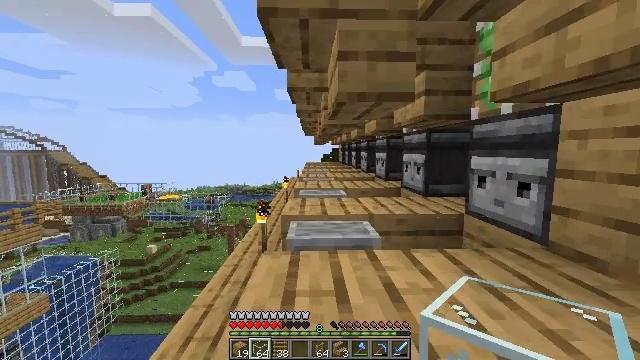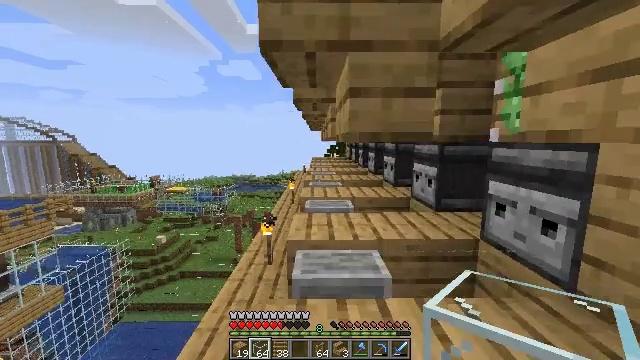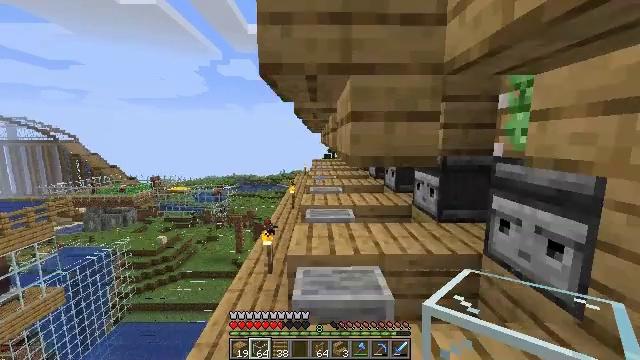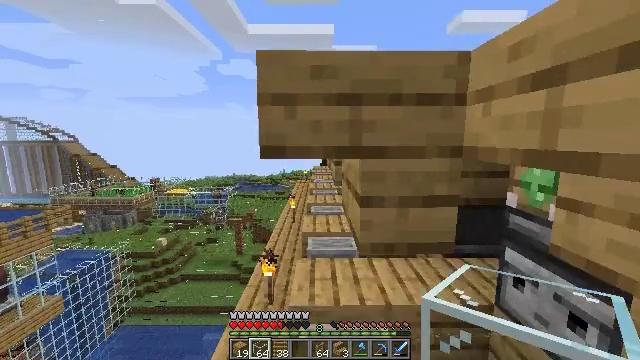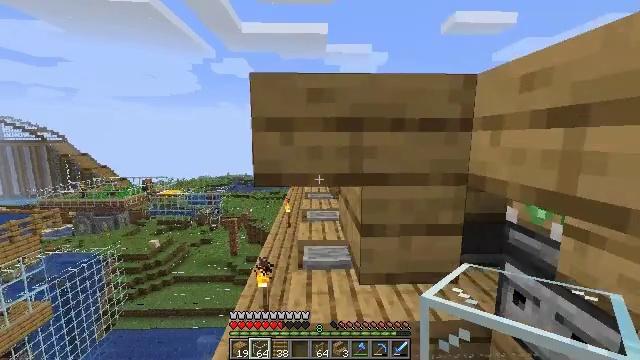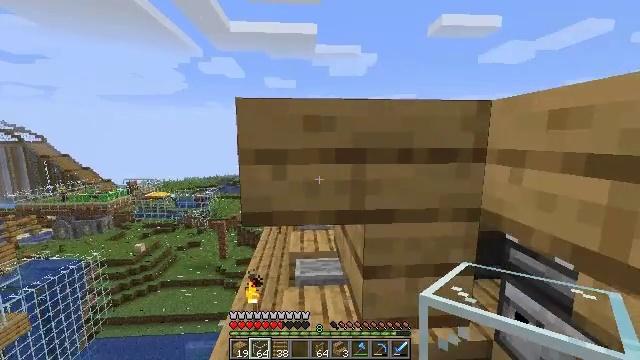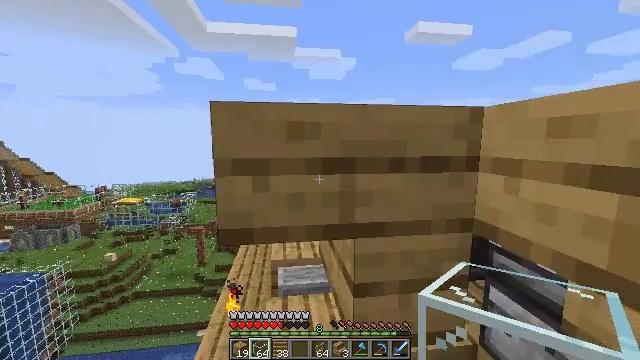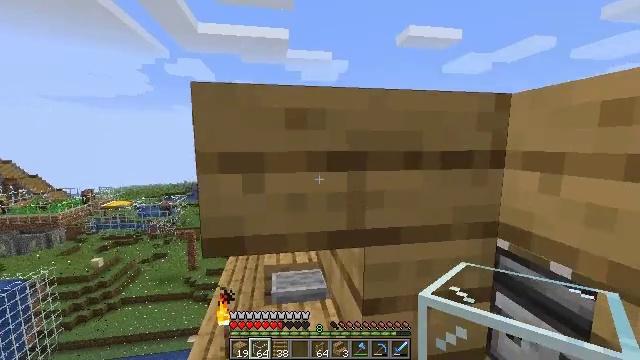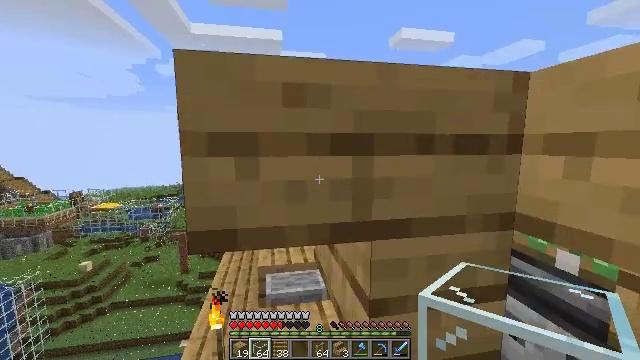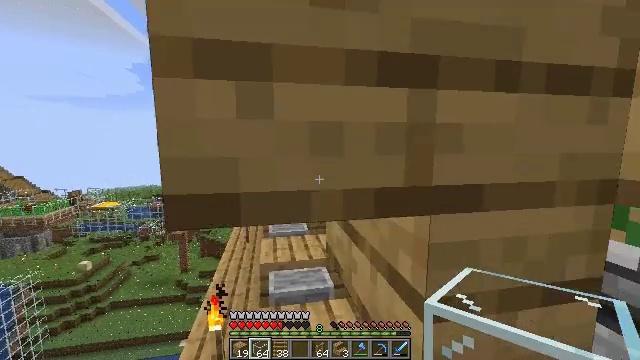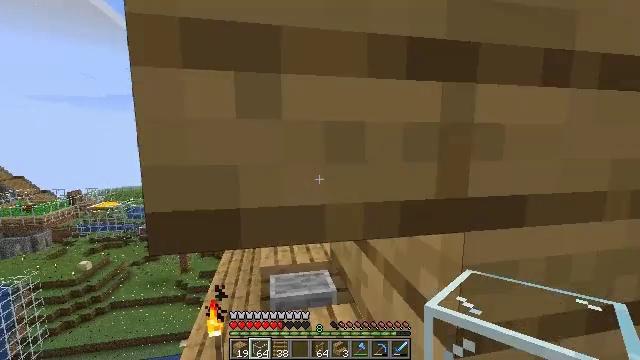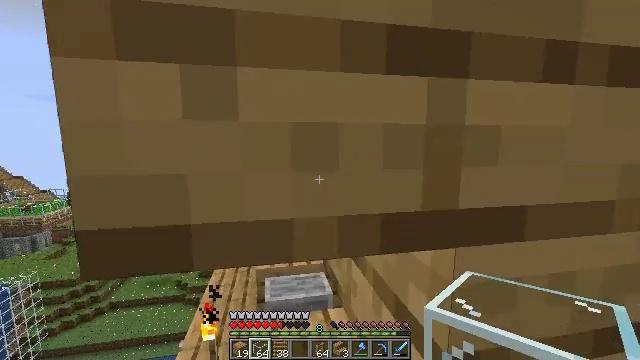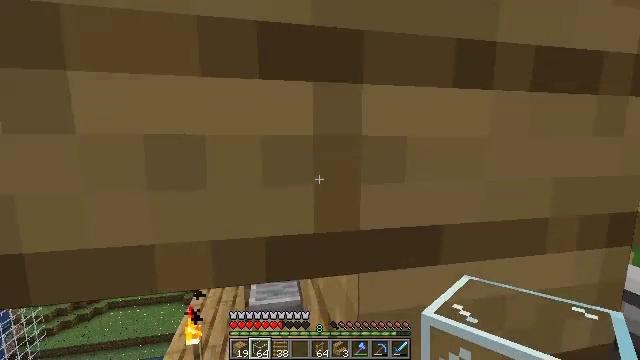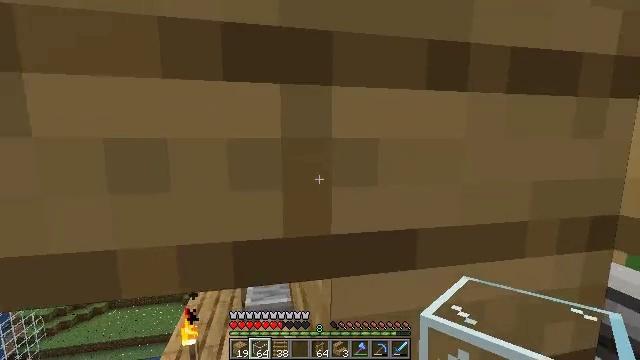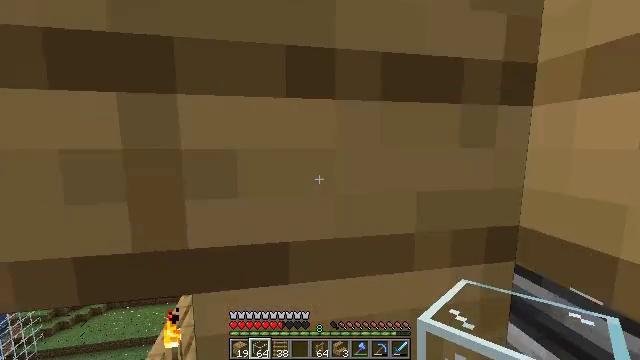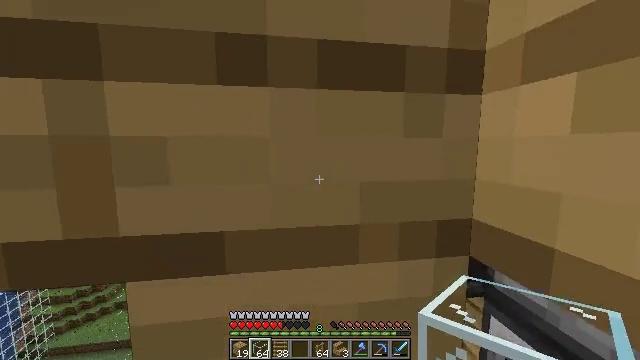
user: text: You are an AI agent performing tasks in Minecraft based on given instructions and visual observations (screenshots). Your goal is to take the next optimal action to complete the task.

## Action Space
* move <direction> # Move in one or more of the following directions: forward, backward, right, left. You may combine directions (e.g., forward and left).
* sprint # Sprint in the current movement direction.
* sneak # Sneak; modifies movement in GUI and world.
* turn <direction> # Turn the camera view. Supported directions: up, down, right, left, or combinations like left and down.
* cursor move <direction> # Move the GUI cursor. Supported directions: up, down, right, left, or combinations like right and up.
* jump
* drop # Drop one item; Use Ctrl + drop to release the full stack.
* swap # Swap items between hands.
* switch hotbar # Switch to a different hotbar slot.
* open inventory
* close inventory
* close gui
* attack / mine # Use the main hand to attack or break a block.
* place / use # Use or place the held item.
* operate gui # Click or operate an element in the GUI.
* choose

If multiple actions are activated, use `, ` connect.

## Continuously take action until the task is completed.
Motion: motion action
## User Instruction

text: Remove the oak stairs to repurpose them.
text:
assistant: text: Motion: move forward, turn left and down, jump
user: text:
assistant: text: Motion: move forward and move left, jump
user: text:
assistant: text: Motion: move forward and move left, jump
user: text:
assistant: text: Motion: move forward, turn right, jump
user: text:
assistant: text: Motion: move forward, turn right, jump
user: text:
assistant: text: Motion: move forward, turn right
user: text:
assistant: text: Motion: turn right
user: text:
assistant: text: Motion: turn right
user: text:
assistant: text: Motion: no_op
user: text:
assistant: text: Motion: no_op
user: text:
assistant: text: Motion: move right
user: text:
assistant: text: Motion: move right
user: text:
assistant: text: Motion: move right
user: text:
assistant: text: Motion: no_op
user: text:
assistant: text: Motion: turn left
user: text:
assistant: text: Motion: turn left
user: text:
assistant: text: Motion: no_op
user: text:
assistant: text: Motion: no_op
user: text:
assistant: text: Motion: no_op
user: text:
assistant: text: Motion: no_op
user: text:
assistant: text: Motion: move back
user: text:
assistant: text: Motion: move back, turn left
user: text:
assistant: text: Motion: move back
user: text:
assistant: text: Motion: no_op
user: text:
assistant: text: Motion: no_op
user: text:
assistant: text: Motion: no_op
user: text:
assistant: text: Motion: no_op
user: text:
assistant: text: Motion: no_op
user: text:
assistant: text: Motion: no_op
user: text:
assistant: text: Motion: no_op